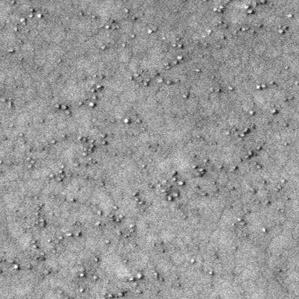
Label: frost